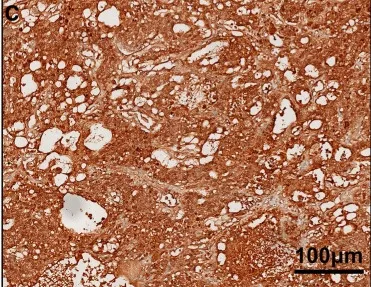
Immunohistochemical staining (x100) revealed that the tumor cells were positive for AFP.
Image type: pathology (immunostaining)